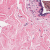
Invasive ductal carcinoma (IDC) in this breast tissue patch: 0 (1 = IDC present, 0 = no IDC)